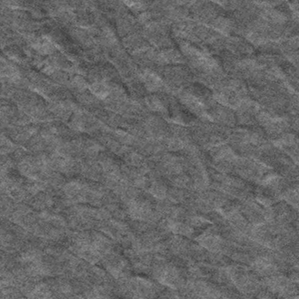
Label: frost